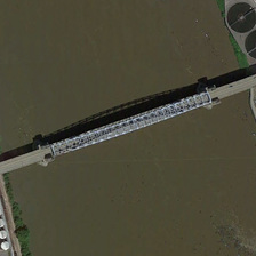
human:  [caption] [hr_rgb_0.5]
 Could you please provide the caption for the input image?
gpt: There are many storage tanks on both sides of the river.

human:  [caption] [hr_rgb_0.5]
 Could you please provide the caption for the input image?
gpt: There are gray buildings on the green bridge.

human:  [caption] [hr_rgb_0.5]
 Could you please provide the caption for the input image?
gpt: There is a gray building on the green bridge.

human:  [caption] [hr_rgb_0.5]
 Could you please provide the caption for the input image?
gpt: There are enough reservoirs on both sides of the river.

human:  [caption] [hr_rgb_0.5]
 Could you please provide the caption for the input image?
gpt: There are enough tanks on both sides of the river.